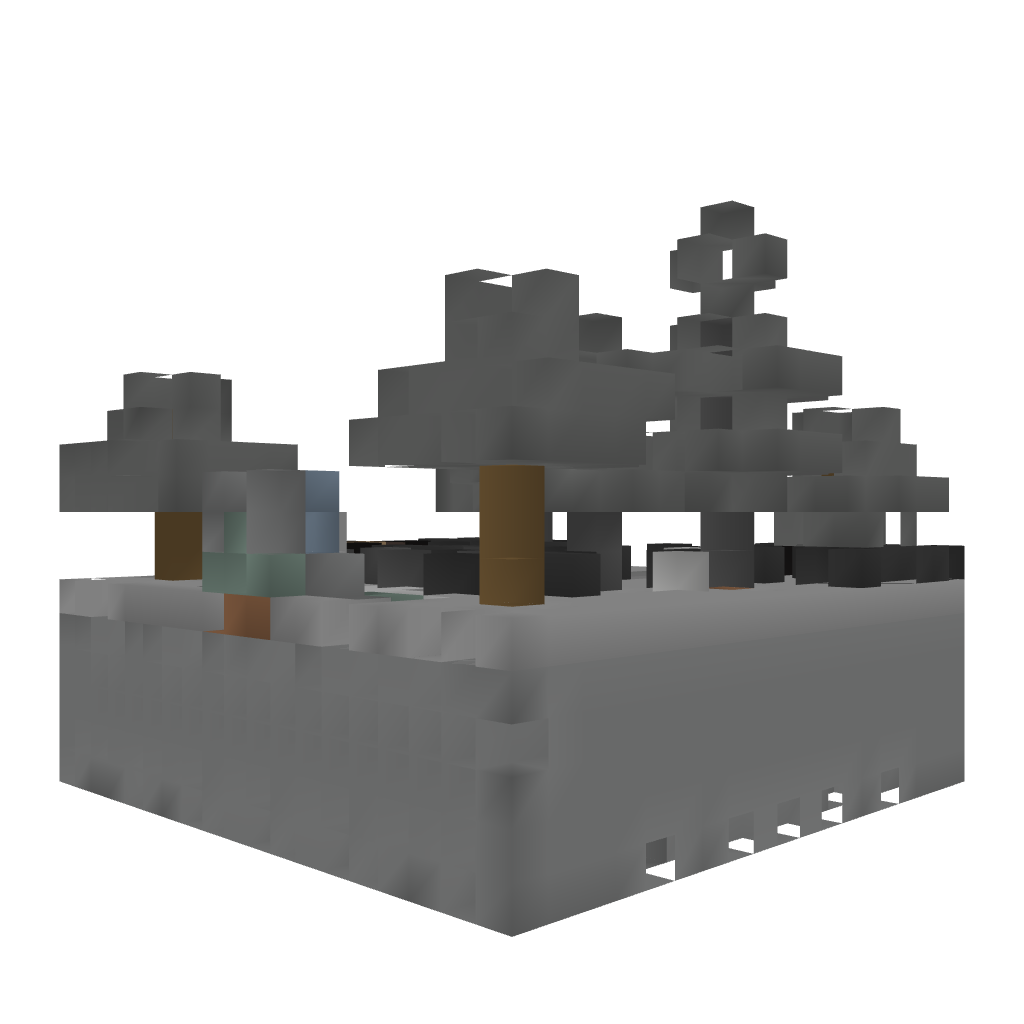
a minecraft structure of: In Memory Of Steve Garden